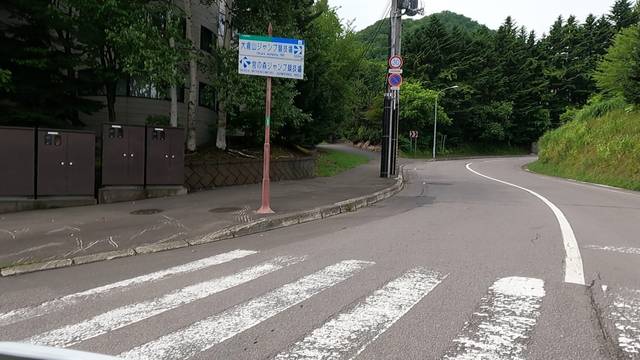
Region: Japan
Coordinates: 43.047, 141.293